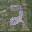
Label: 2